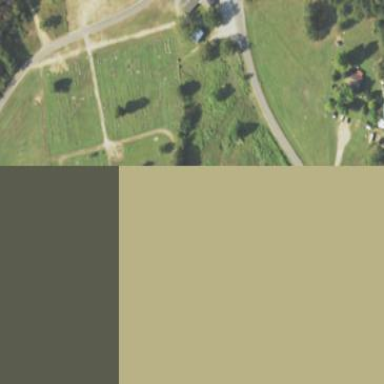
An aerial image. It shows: Graveyard.